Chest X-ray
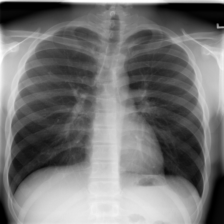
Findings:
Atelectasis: negative
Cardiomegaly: negative
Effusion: negative
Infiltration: negative
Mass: negative
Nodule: negative
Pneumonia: negative
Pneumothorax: negative
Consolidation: negative
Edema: negative
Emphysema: negative
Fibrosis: negative
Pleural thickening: negative
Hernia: negative